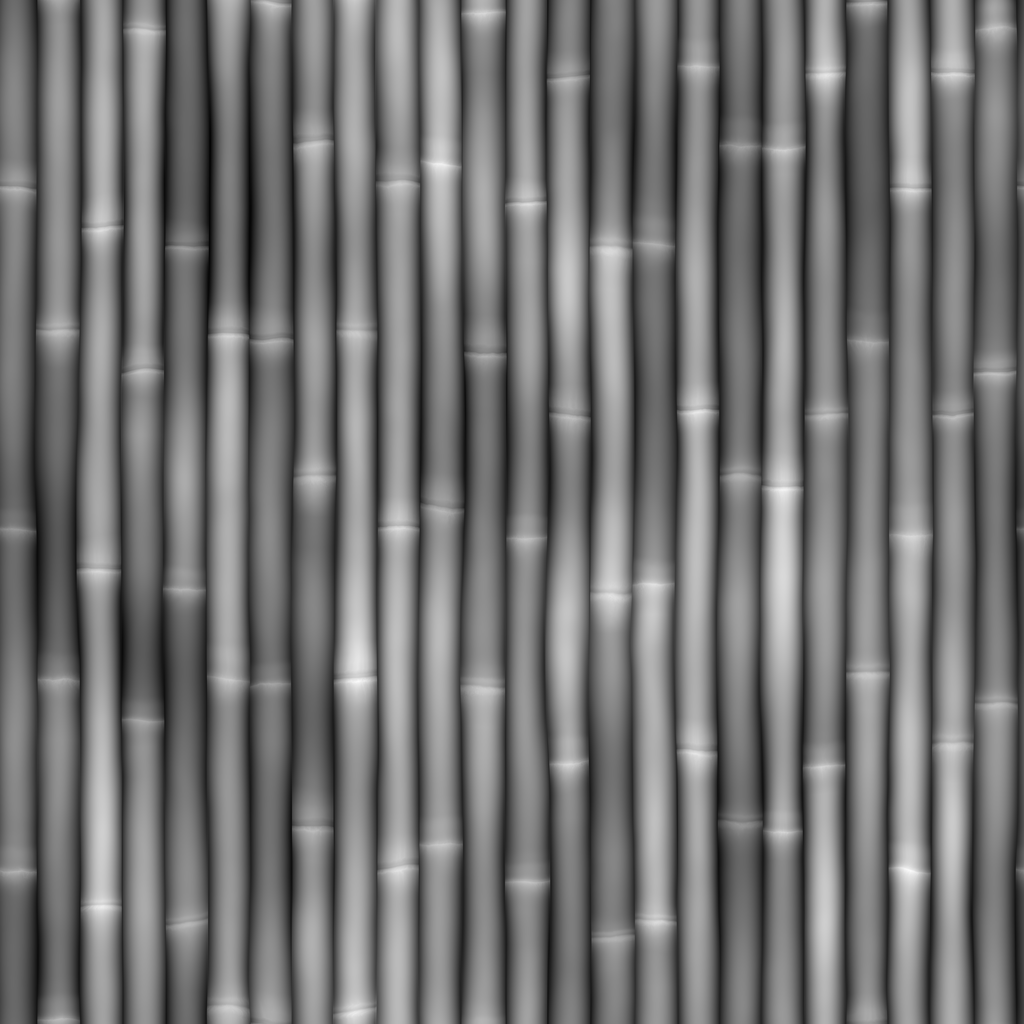
Texture map type: Displacement